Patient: sex M, age 57
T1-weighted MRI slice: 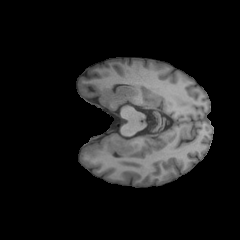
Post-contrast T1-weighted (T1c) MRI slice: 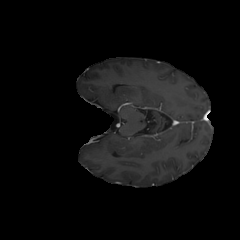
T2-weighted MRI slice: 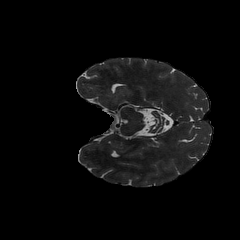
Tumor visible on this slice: no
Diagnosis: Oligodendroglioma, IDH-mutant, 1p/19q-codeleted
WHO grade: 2